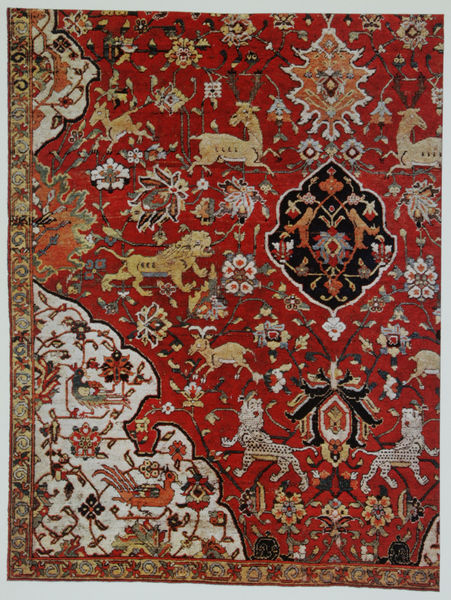
Titel: Tier-Teppich mit Medaillon
Standort: Berlin
Institution: Museum für Islamische Kunst
Schlagwörter: blätter, vogel, weiß, gelb, ausschnitt, blume, blumen, braun, schwarz, szene, blüte, blüten, rot, tiere, beige, muster, ornament, teppich, rahmen, vögel, boden, gold, stoff, blatt, pflanzen, seide, esel, ranken, ornage, ecke, rahmung, ente, rand, wild, bordüre, wandteppich, detail, symmetrie, floral, ornamente, foto, medaillon, orient, orientalisch, scharz, pfau, jagd, verziert, ornamental, chinesisch, fragment, china, wappen, arabisch, löwen, hirsch, hirsche, reh, rehe, farbfoto, springen, löwe, rebhuhn, gestickt, grund, gewebe, vegetabil, geweih, textil, bock, kunsthandwerk, ziege, gewebt, islam, perser, persien, weben, blühten, textilien, motive, ziegen, jagdszene, tiger, widder, antilopen, phönix, iran, gazelle, rechter winkel, getier, gazellen, indisch, geknüpft, zoomorf, leoparden, garzelle, oient, rient, teppig, medalloin